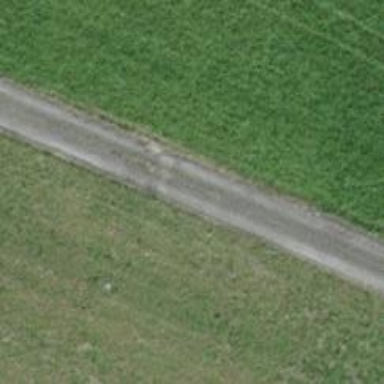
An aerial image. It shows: Well-maintained track road of grade 1.